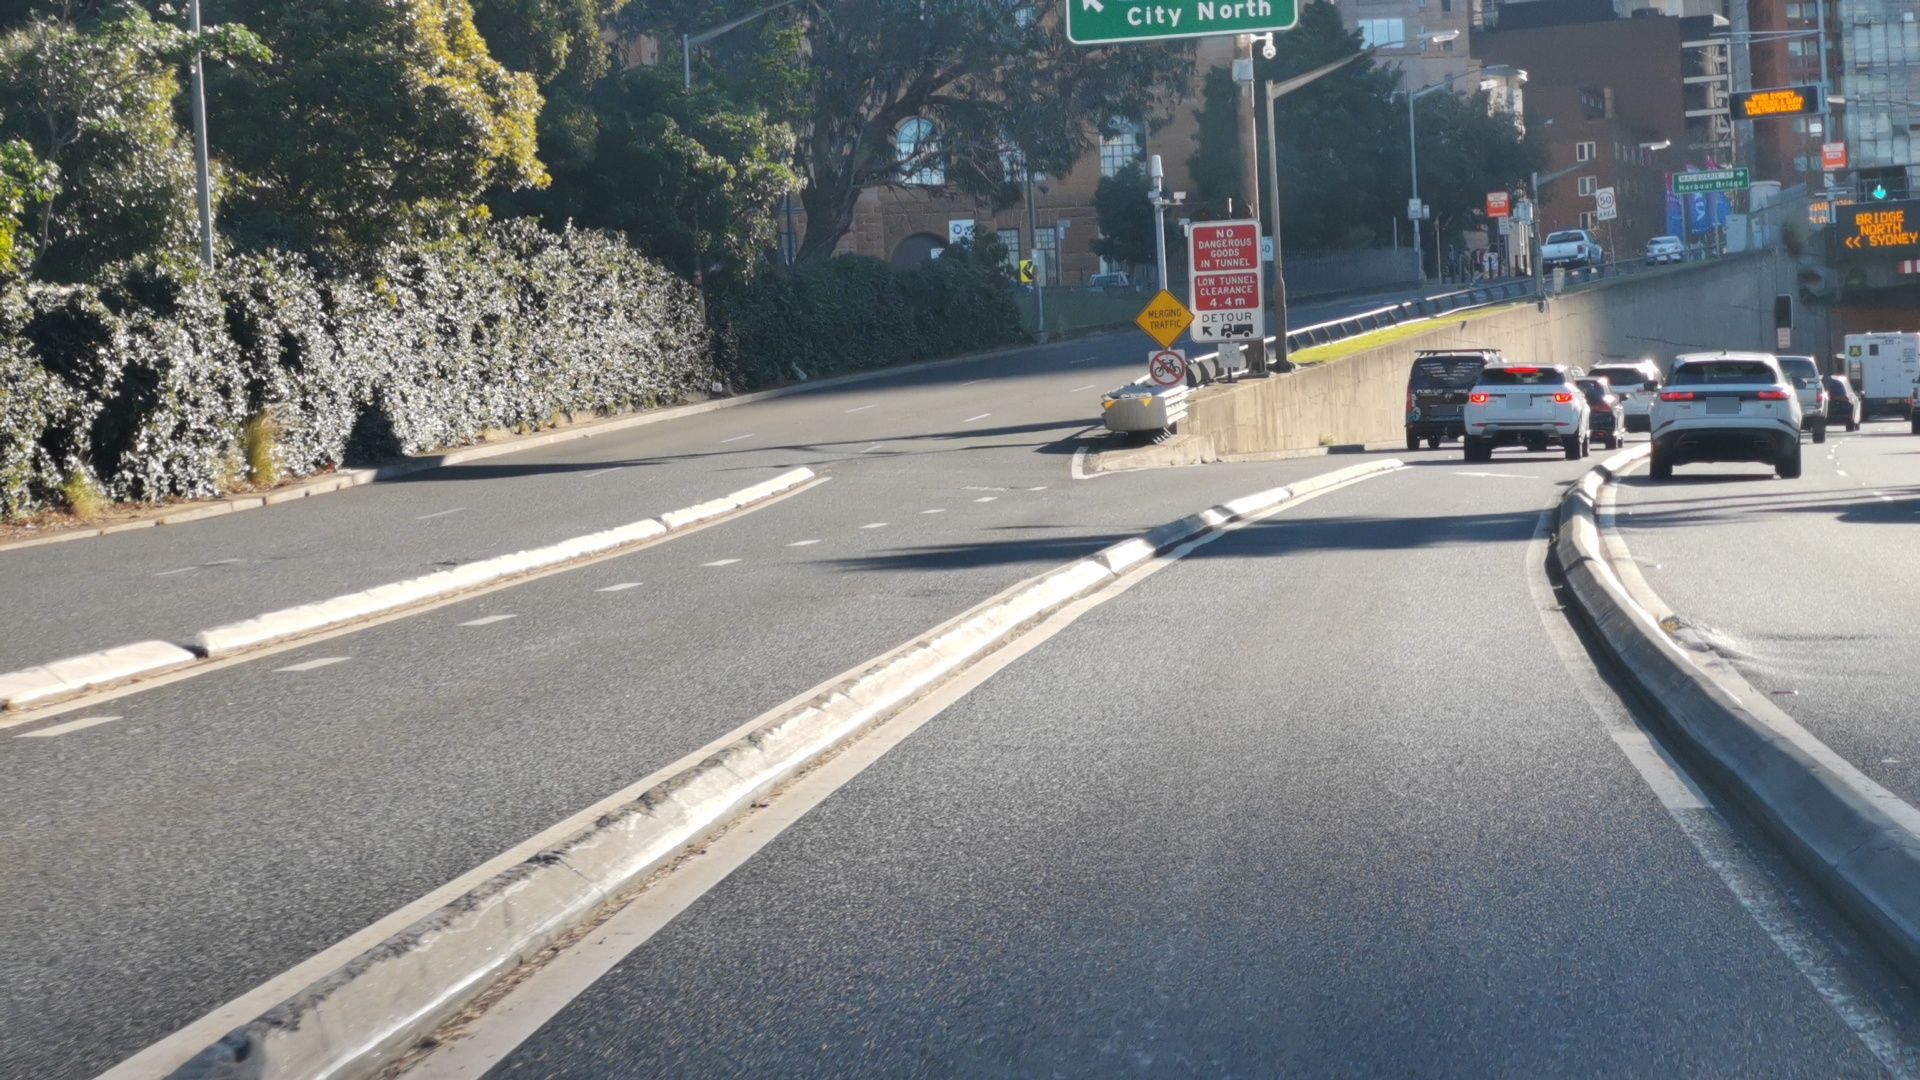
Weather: clear
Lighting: day
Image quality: good
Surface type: driving surface
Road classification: motorway_link, primary_link
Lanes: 2, 1
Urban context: urban centre
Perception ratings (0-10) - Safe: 3.51, Lively: 3.79, Beautiful: 3.48, Boring: 2.91, Depressing: 5.62, Wealthy: 3.17